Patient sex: M
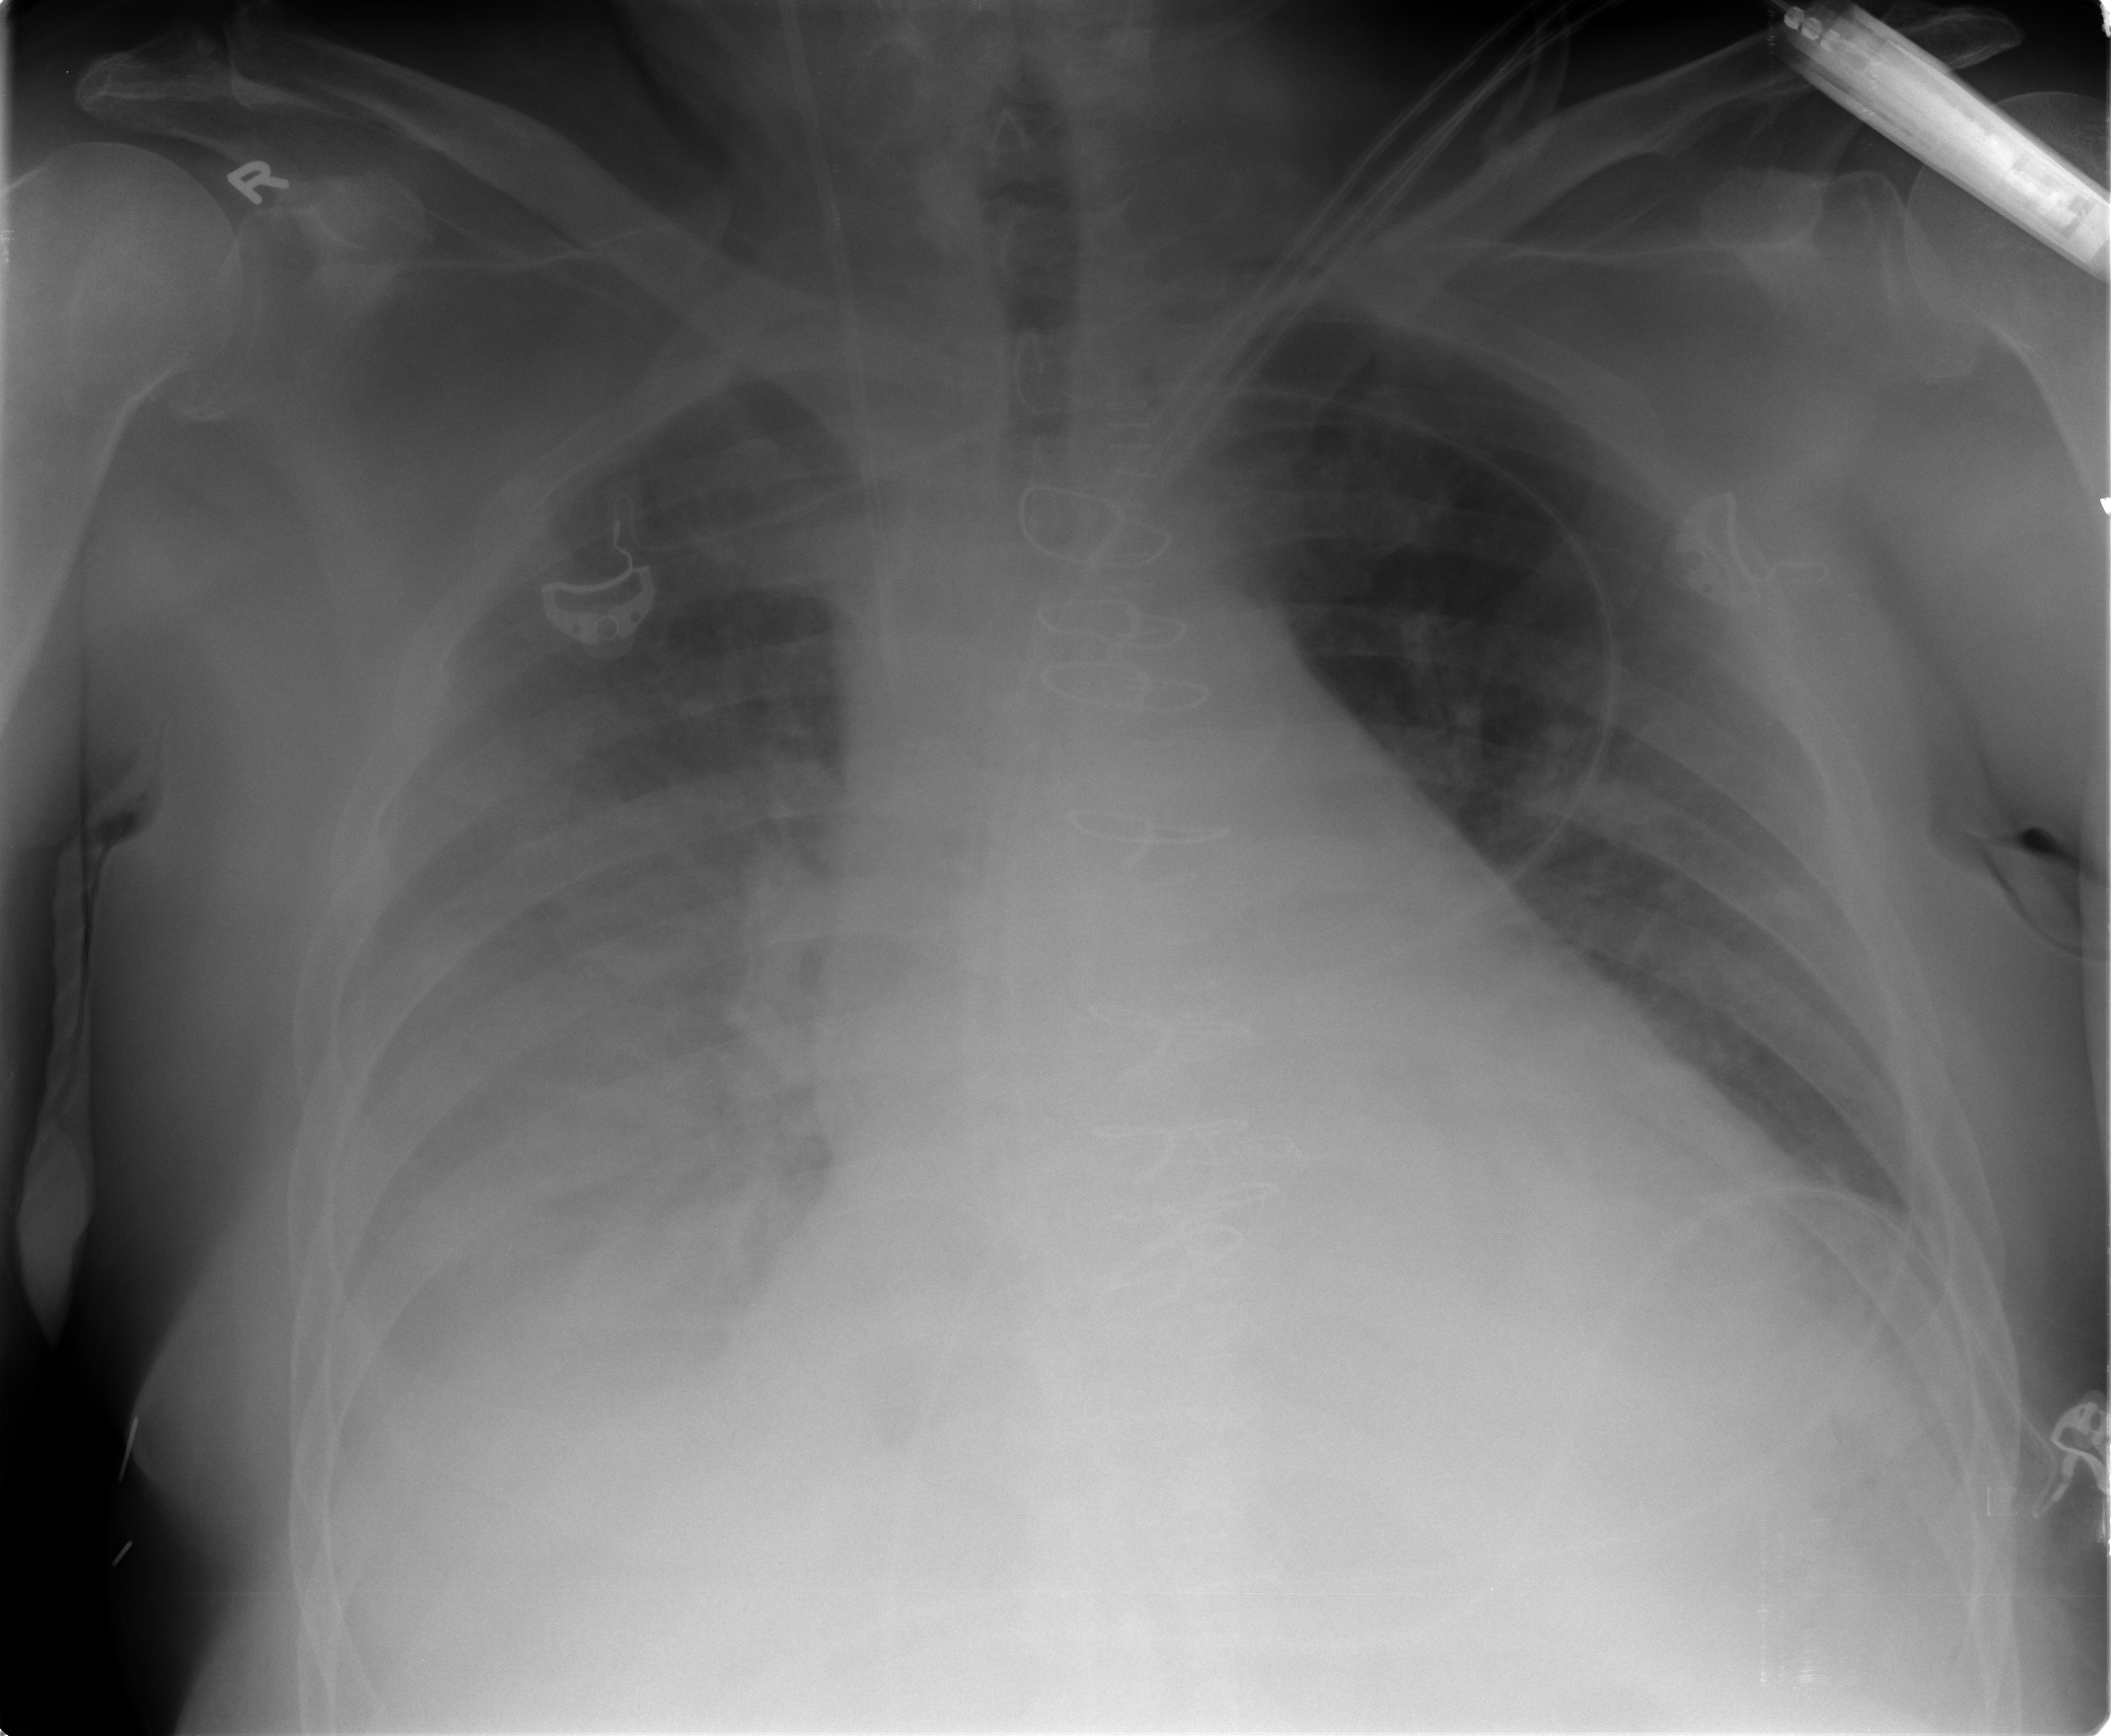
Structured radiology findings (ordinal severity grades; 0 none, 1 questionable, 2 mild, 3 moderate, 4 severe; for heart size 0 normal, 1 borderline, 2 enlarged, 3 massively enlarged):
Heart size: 2
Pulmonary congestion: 2
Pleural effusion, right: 3
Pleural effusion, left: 1
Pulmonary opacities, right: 2
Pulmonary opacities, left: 0
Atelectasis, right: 3
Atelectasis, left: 2